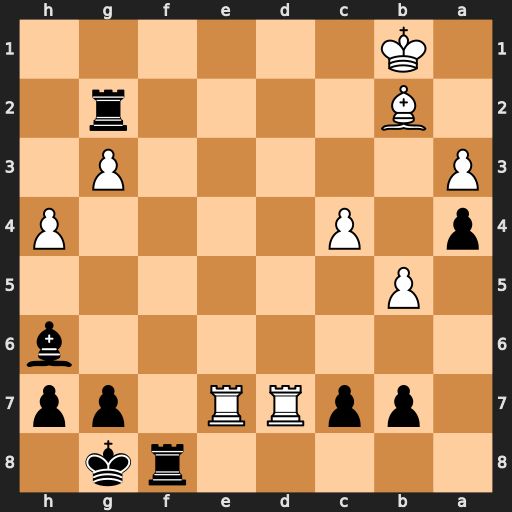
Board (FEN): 5rk1/1ppRR1pp/7b/1P6/p1P4P/P5P1/1B4r1/1K6
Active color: b
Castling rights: -
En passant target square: -
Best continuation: Rf1+ Ka2 Kf8